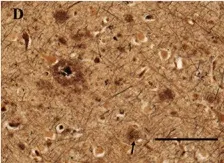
Detection of amyloid plaques in the patient's CNS. (D) Bielschowsky stain of frontal cortex. Amyloid plaques predominate; rare neuritic plaques are also present (arrow). Bar = 100 microns.
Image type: pathology (immunostaining)